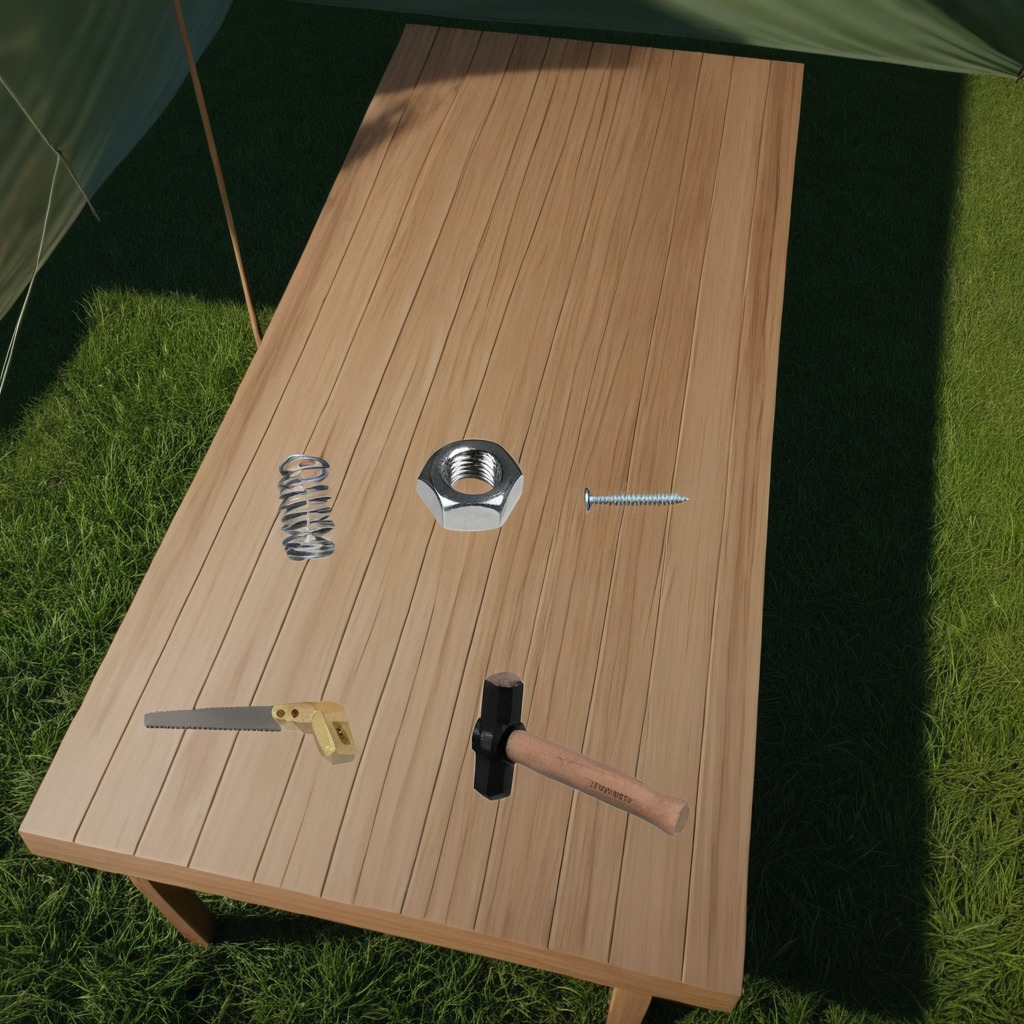
A hammer is lying on a wooden table inside a jungle field workshop tent.